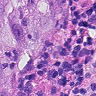
Metastatic tissue present: yes